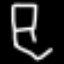
Label: chair